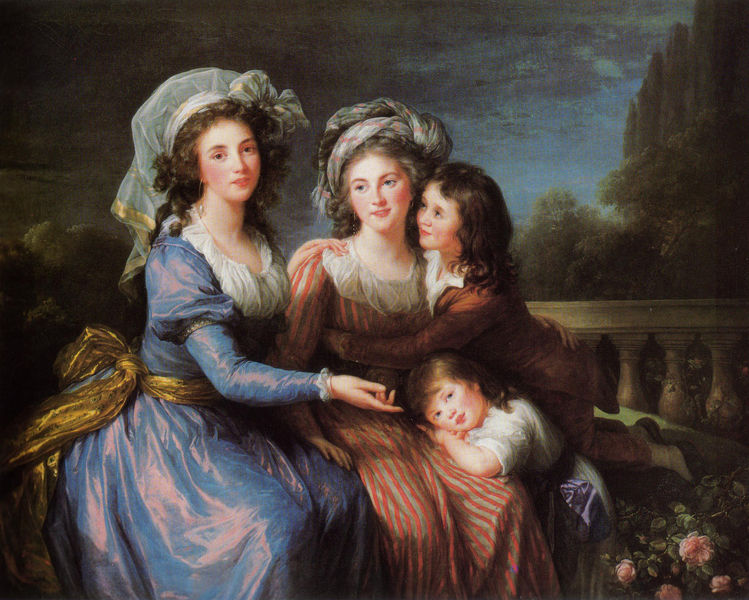
Titel: The Marquise de Pezay and the Marquise de Rougé with her Sons
Künstler: Élisabeth Vigée Le Brun
Standort: Washington (District of Columbia)
Institution: National Gallery of Art
Schlagwörter: baum, berg, blau, felsen, gemälde, hand, himmel, schatten, weiß, wolken, bäume, frauen, gelb, grün, landschaft, mädchen, ocker, sitzen, abend, blume, blumen, braun, damen, frau, geste, grau, haar, hell, hut, hüte, kleid, kleider, licht, schwarz, säulen, terasse, blick, blüten, gürtel, park, rose, rosen, rot, schleier, tuch, wolke, beige, haube, schleife, jung, bluse, spitze, stein, bildnis, portrait, porträt, pappeln, strauch, brüstung, busch, gold, haare, sitzend, adel, familie, kind, mutter, pflanzen, schleifen, lippen, locken, prinzessin, rosa, seide, wald, kinder, garten, zypressen, schärpe, balkon, kopfbedeckung, lächeln, umarmung, schuhe, tüll, jungen, bank, kopftuch, glanz, gestreift, streifen, glänzend, geländer, junge, geschwister, schwestern, umarmen, vier, knabe, balustrade, hauben, gruppenbild, besuch, müde, prinz, rosenstrauch, watteau, turban, heckenrosen, prinzen, bäuem, baluster, klassiszismus, f